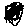
Label: line